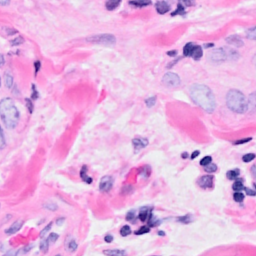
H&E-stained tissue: Breast